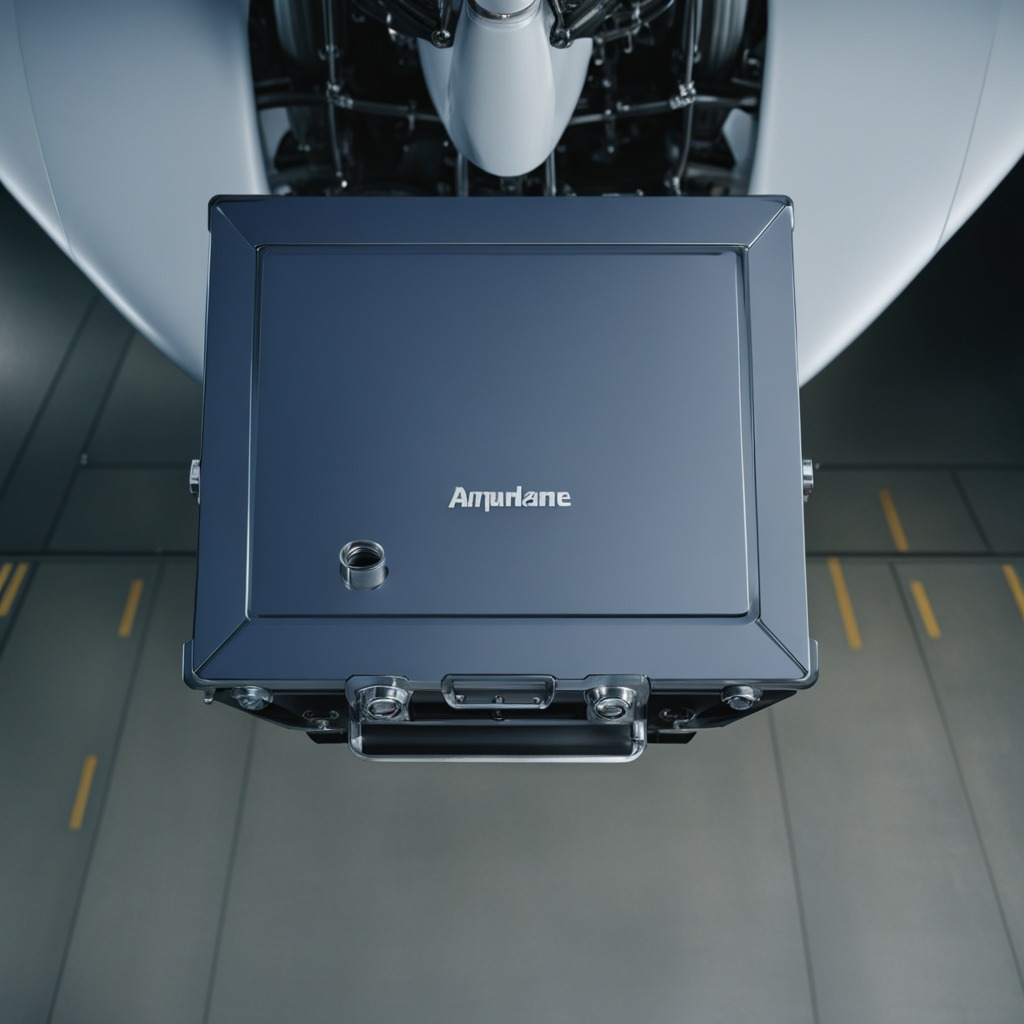
A metal nut is lying on the toolbox surface in an airplane hangar workshop 8K.